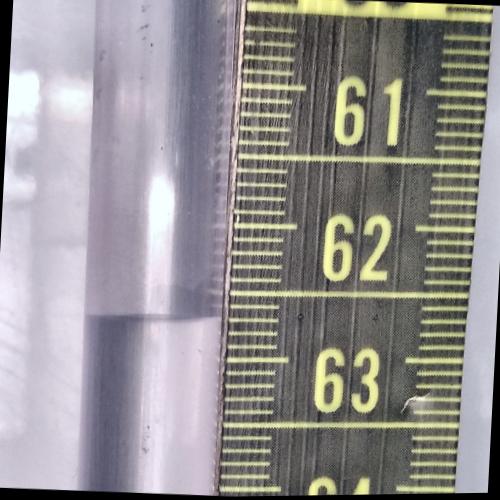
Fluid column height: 62.7 cm